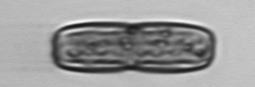
Label: Ephemera